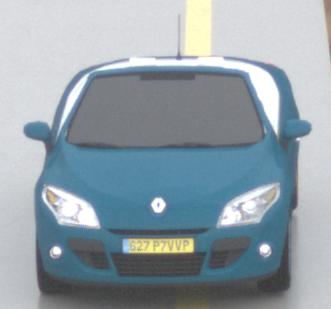
Make: Renault
Model: Mégane Coupé-Cabriolet 1.6 16V 110
Detailed model: Mégane (III) Coupé-Cabriolet
Model produced from: 2010/06
Model produced until: 2013/03
Doors: 2
Color: blue
Road condition: wet road
Daytime: morning or afternoon
Contrast: low contrast